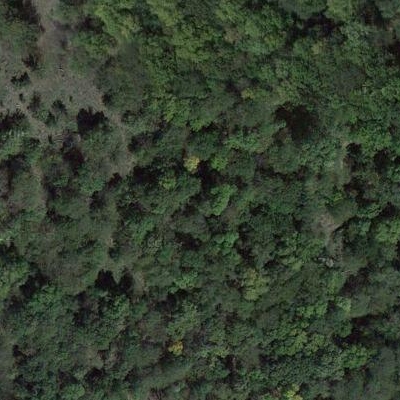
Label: eForest